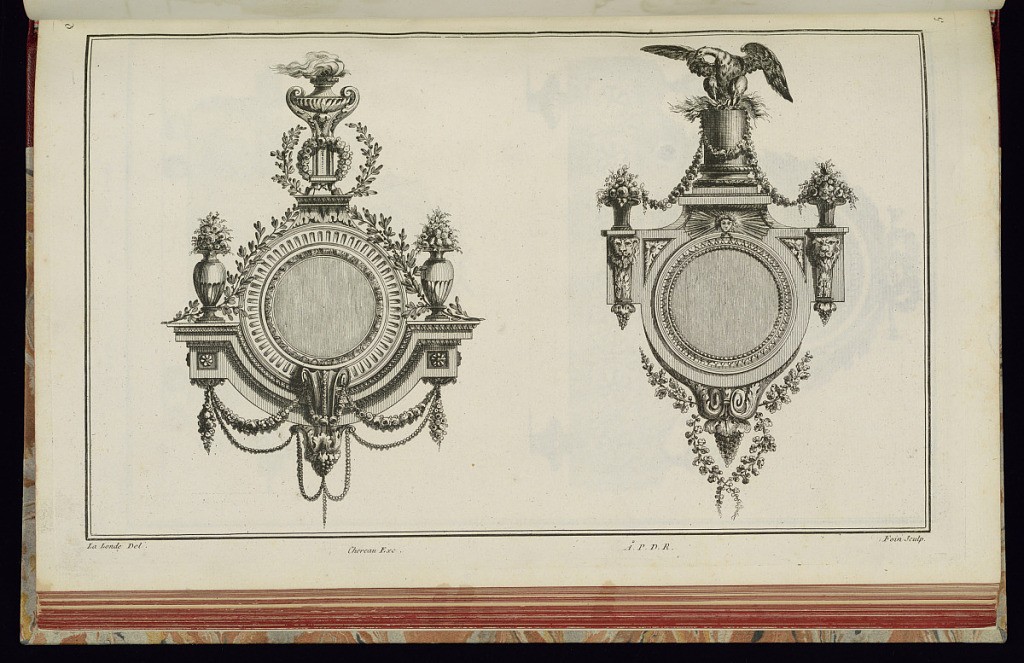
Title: Clock or Barometer Wall Mount Designs
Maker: Richard de Lalonde, French, active 1780–96
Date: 1775-1788
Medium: Etching on off-white laid paper
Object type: Print
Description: Two designs for wall-mounted clocks or barometers. The one at left has a burner at top and pedestals on the sides with vases filled with flowers. The frame of the clock or barometer face has egg and dart and fluting ornamentation. The design at left features an eagle with wings spread atop a pedestal and two side pedestals with lion faces and topped by baskets of flowers. The round face of the clock or barometer is framed with a mascaron at top and bead and lamb tongue bands. At the bottom are stylized acanthus leaves, a bunch of grapes, and vines. The plate is signed and numbered.